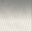
Piece: xx